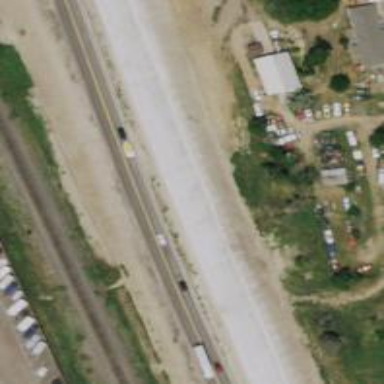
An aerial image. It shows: Primary highway.